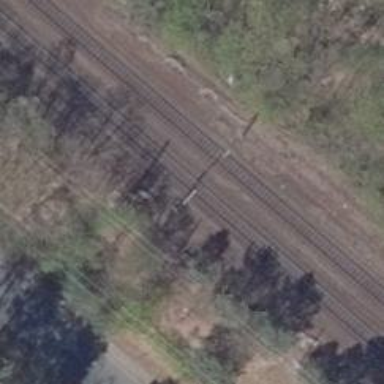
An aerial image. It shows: Rail on embankment with electrified contact lines.